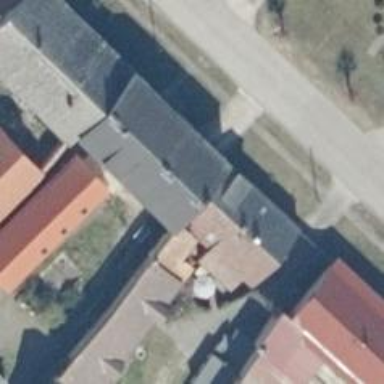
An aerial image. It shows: Residential house with gabled roof.